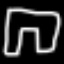
Label: pants